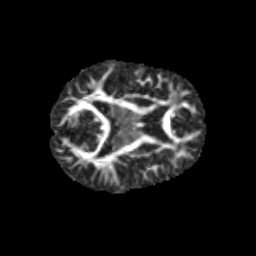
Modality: FA
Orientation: axial
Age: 9
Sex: male
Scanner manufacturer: siemens
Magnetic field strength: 3 T
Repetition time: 3.8 s
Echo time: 0.07 s